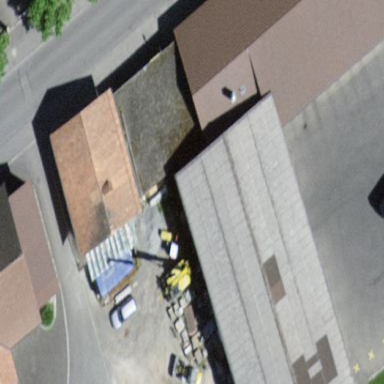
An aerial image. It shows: View of roof of building.